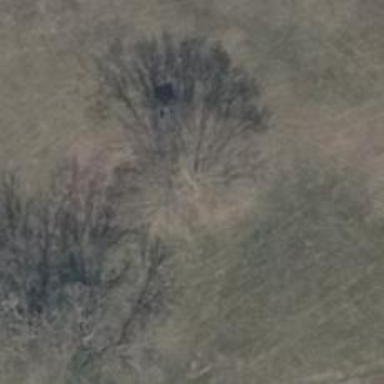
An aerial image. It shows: Deciduous broadleaved tree.